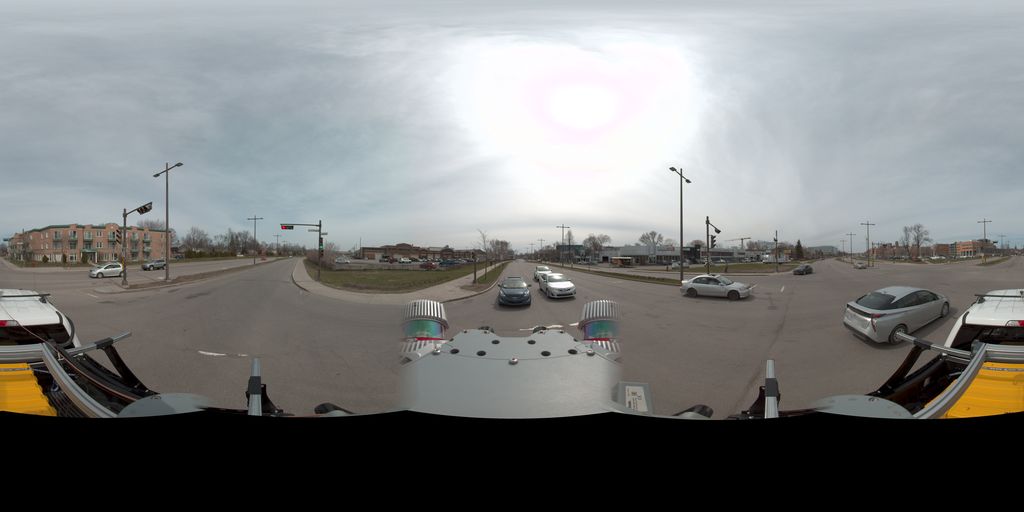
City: quebec_city